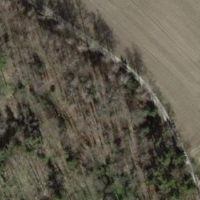
EUNIS habitat code: 44
Species observed at this site:
Chamaenerion angustifolium
Corylus avellana